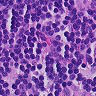
Metastatic tissue present: no